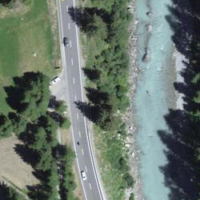
EUNIS habitat code: 15
Species observed at this site:
Hyles gallii